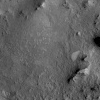
Atmospheric dust classification: not_dusty